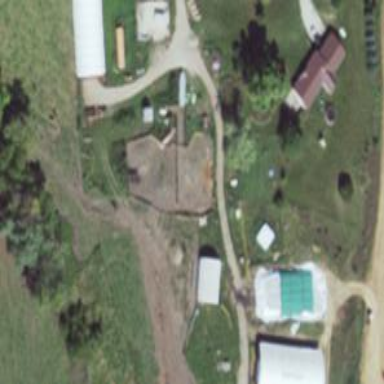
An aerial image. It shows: Farmyard area.